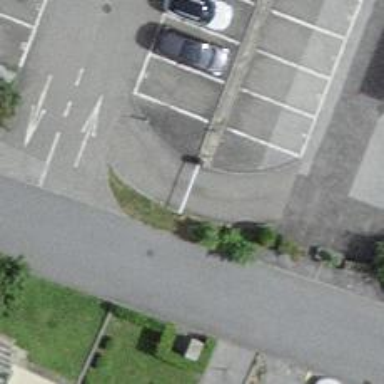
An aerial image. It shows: Asphalt parking aisle along service road.